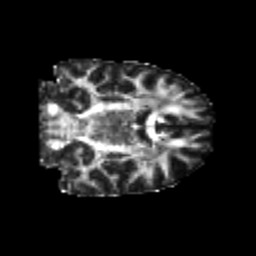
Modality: FA
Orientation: coronal
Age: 26
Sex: female
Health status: healthy
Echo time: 0.074 s